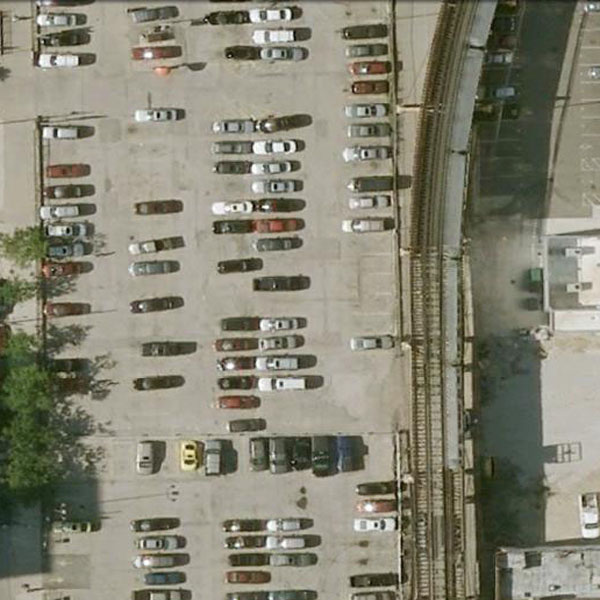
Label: Parking